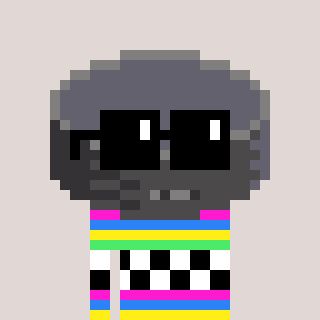
a pixel art character with square black sunglasses, a hockey puck-shaped head and a bluegrey-colored body on a warm background